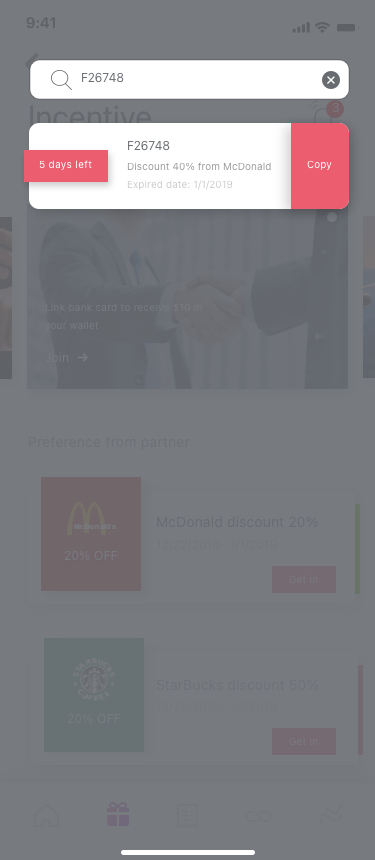
Text in this UI design:
Incentive
3
Join
Link bank card to receive $10 in your wallet
Spex
Special preference
Preference from partner
20% OFF
20% OFF
12/22/2018- 1/1/2019
McDonald discount 20%
Get in
Get in
12/22/2018- 1/1/2019
StarBucks discount 50%
F26748
F26748
Expired date: 1/1/2019
Discount 40% from McDonald
5 days left
Copy